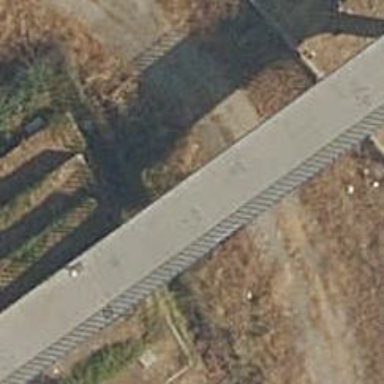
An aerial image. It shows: Paved footway on bridge with dedicated cycle track.